Interaction volume radius: 5 \u00c5
Interaction volume height: 25 \u00c5
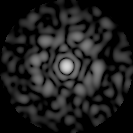
Disorder parameter: 0.8116